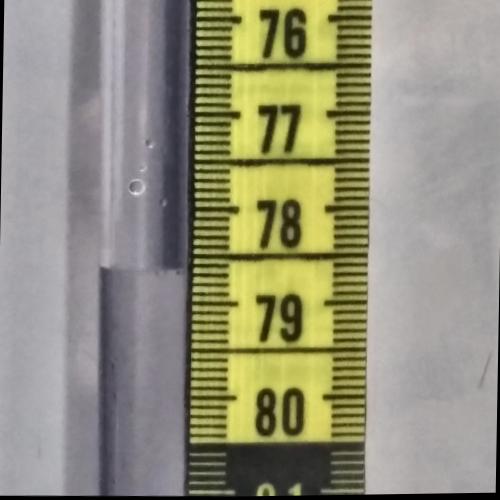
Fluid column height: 78.6 cm